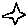
Label: star